Interaction volume radius: 5 \u00c5
Interaction volume height: 30 \u00c5
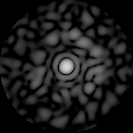
Disorder parameter: 0.8395